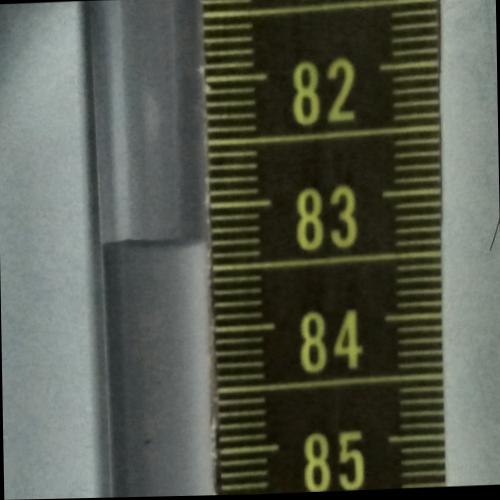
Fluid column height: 83.3 cm